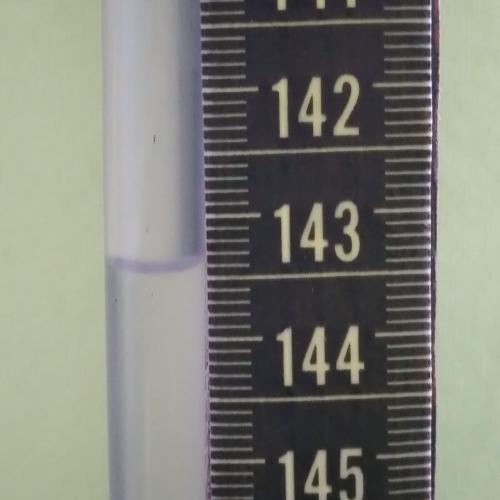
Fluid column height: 143.4 cm